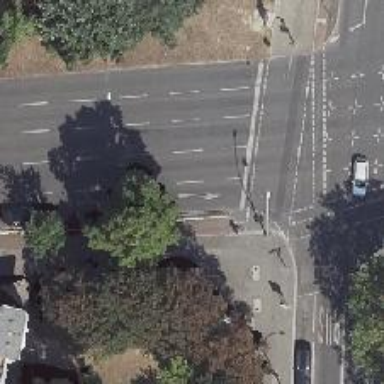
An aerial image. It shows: Road with traffic signals.